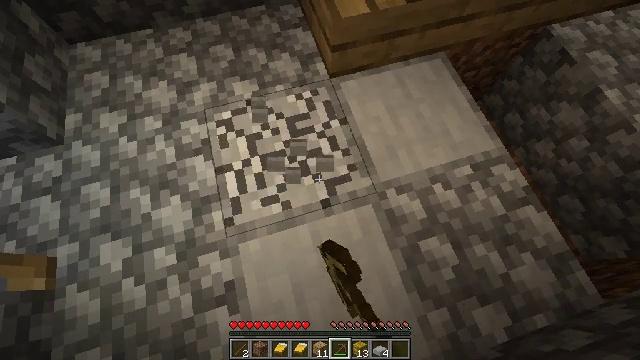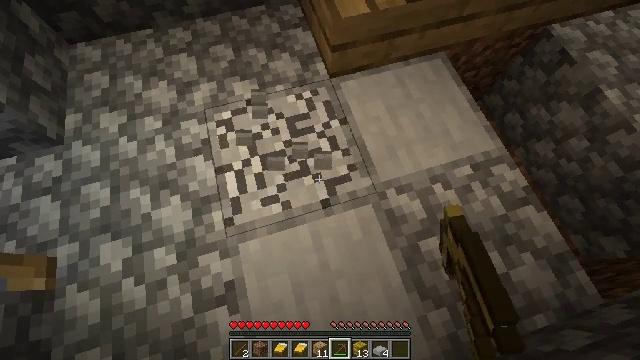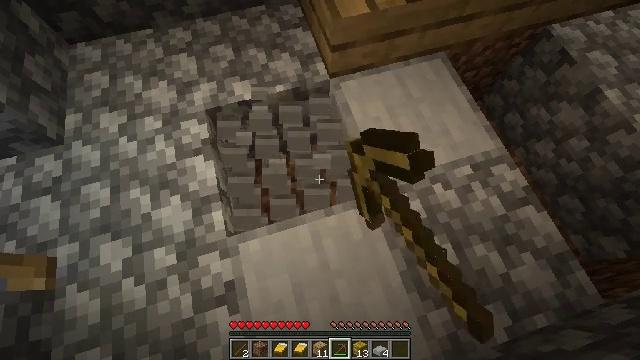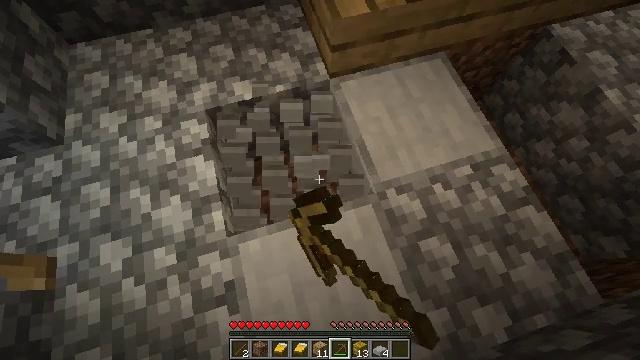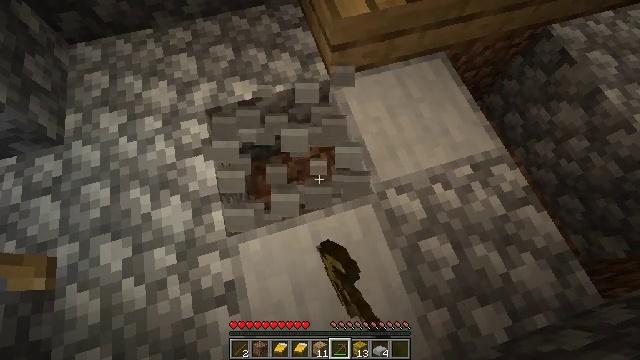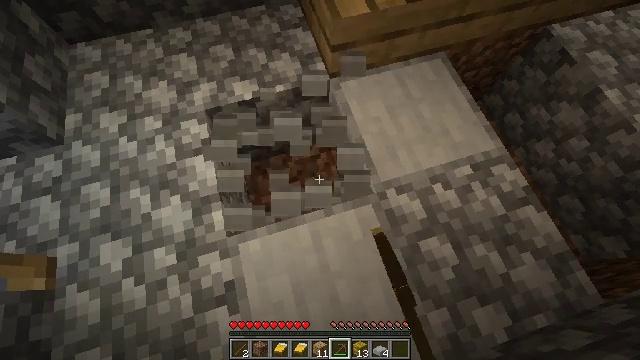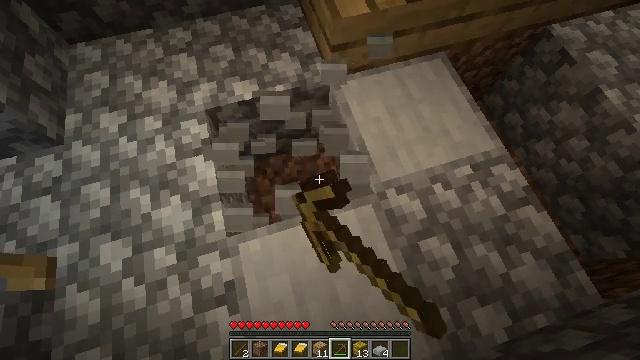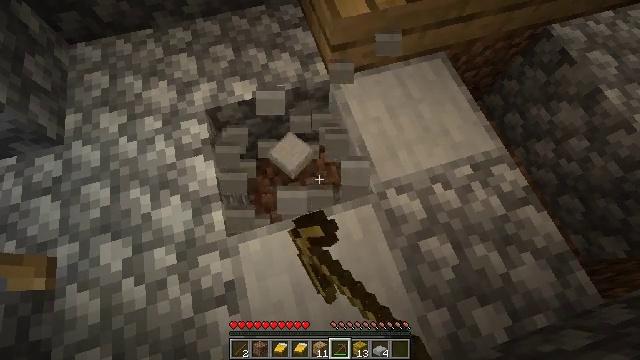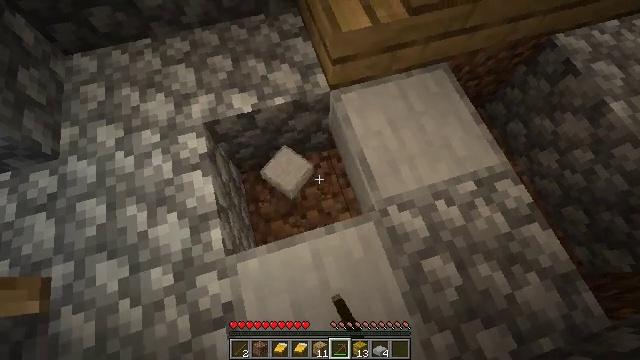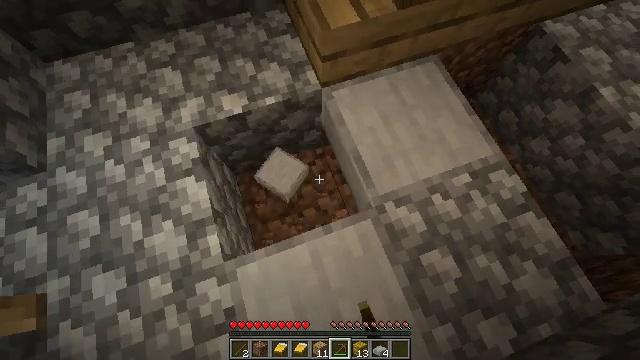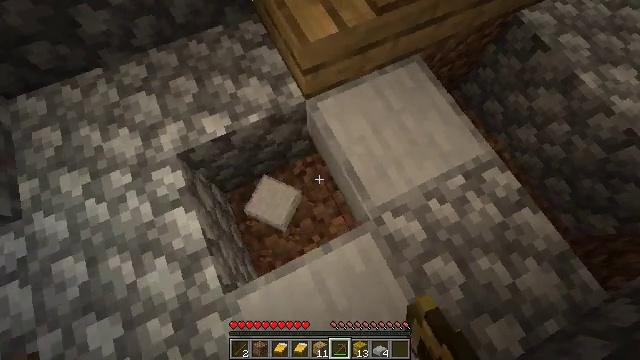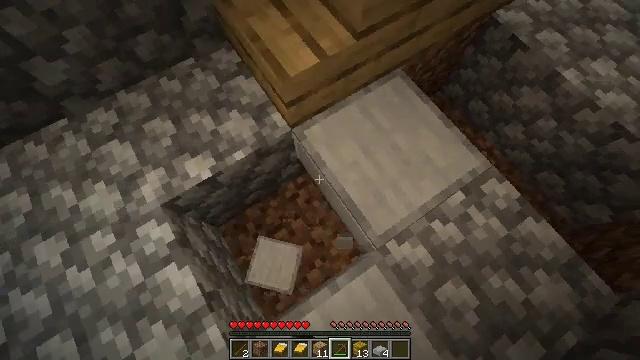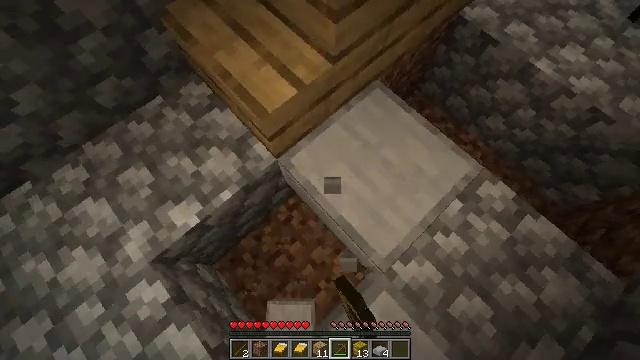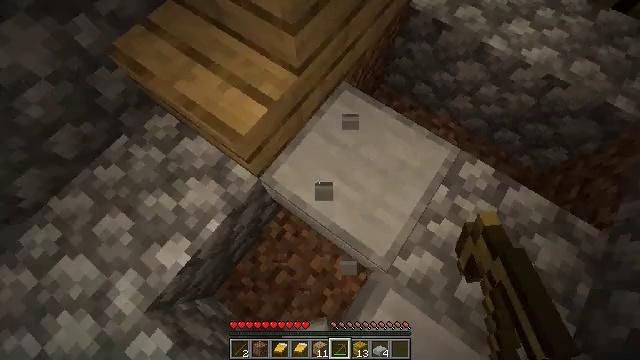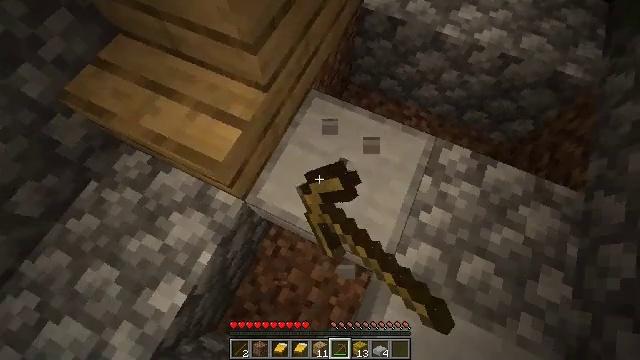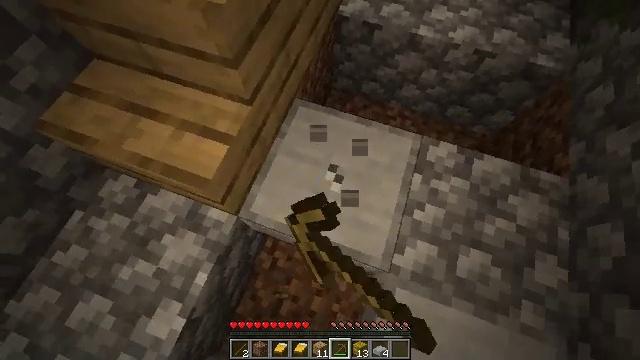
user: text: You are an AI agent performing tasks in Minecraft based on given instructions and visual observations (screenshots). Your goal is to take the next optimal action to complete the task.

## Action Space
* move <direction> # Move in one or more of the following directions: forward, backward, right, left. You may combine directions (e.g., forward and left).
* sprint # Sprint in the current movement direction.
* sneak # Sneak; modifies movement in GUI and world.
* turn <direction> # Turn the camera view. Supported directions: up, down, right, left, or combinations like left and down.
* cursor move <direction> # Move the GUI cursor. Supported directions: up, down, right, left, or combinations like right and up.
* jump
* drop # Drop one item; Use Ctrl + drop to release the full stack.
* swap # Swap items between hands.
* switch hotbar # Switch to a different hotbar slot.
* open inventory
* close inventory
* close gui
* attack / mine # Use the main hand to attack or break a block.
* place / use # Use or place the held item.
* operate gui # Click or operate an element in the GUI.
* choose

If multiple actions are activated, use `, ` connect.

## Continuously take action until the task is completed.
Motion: motion action
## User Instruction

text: Mine the smooth stone slab.
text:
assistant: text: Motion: attack / mine
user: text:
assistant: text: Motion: attack / mine
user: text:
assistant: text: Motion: attack / mine
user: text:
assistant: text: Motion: attack / mine
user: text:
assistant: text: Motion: attack / mine
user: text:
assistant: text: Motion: attack / mine
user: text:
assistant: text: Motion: attack / mine
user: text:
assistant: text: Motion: move forward, attack / mine
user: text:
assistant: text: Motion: move forward, turn right and down, attack / mine
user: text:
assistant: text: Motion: move forward, turn right and down, attack / mine
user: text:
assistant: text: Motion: move forward, turn right, attack / mine
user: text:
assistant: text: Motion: turn right, attack / mine
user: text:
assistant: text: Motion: turn right, attack / mine
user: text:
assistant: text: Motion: turn right and up, attack / mine
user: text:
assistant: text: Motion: turn right and up, attack / mine
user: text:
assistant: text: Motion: attack / mine
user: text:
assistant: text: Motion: turn right and up, attack / mine
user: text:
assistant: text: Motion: turn right and up, attack / mine
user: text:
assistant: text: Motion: turn right and up, attack / mine
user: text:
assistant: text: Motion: turn right and up, attack / mine
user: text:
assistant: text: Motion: turn right and up, attack / mine
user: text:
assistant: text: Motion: turn right and up, attack / mine
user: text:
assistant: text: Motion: turn right, attack / mine
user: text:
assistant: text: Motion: turn right and down, attack / mine
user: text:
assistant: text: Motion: turn right and down, attack / mine
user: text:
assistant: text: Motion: turn right and down, attack / mine
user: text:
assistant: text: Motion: attack / mine
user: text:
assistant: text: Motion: attack / mine
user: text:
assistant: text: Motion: attack / mine
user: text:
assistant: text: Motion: attack / mine